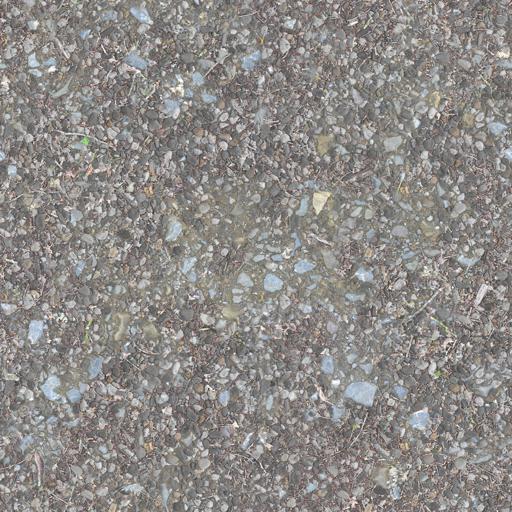
Tags: dirt dirty forest gravel ground pebbles rocky stones